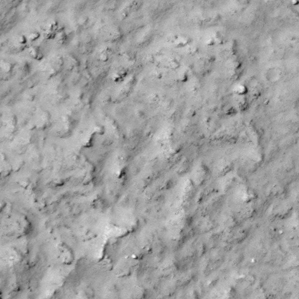
Label: non_frost